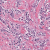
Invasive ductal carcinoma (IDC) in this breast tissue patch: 1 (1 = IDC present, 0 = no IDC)